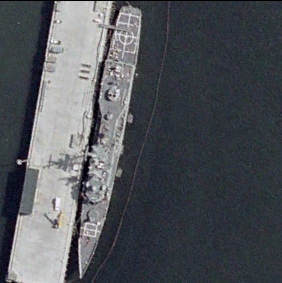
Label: cruiser